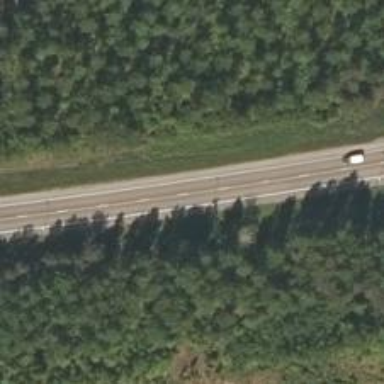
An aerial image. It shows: Asphalt trunk motorway.